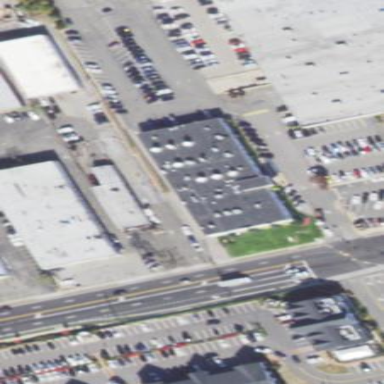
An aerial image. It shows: Building.